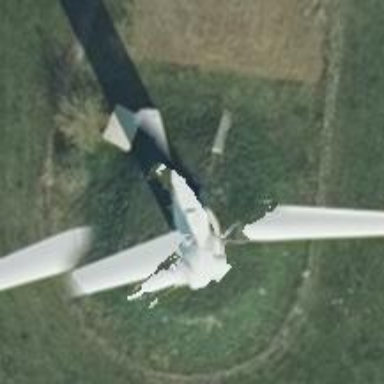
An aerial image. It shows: Wind turbine generator that utilizes wind as its source for generating electricity. It is of the horizontal axis type.